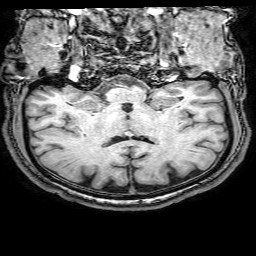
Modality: T1w
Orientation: sagittal
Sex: male
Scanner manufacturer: philips
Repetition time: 0.008116 s
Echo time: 0.00371 s